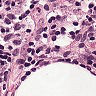
Metastatic tissue present: no